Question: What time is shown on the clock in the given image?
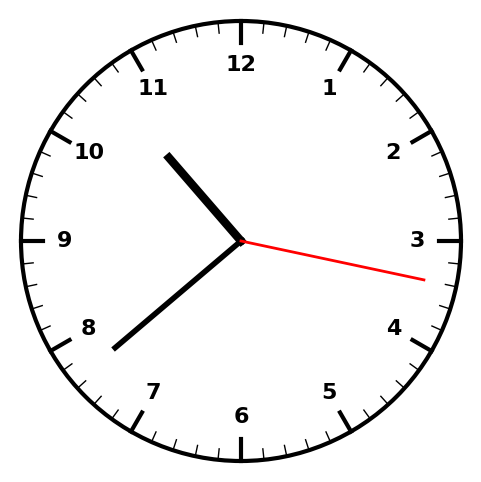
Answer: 10:38:17